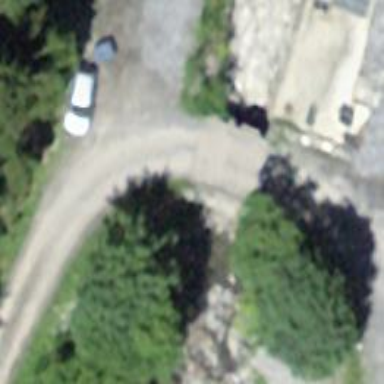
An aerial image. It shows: Culvert tunnel.